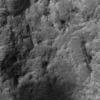
Label: not_dusty